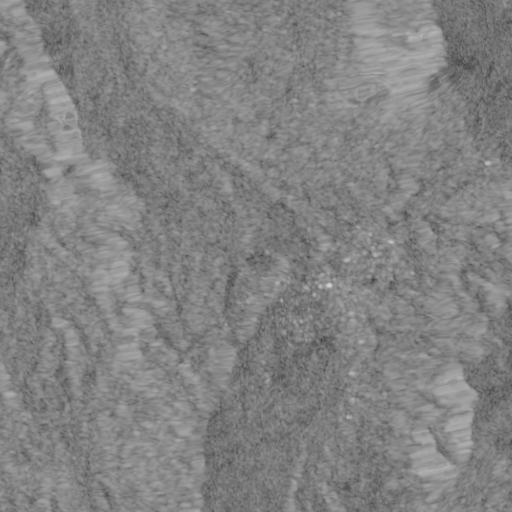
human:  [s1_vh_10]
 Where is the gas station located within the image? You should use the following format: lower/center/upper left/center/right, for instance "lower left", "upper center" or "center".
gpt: The gas station is located in the upper right of the image.
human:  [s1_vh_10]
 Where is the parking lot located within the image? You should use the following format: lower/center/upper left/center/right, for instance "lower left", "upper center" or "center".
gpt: The parking lot is located in the center of the image.
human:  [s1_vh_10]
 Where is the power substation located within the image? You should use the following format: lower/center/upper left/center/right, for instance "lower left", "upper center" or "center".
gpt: The power substation is located in the center right of the image.
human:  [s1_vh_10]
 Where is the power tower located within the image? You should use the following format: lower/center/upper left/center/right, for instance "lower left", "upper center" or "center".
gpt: The power tower is located in the center right of the image.
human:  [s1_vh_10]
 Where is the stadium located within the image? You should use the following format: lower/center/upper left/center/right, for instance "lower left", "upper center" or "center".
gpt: The stadium is located in the center right of the image.
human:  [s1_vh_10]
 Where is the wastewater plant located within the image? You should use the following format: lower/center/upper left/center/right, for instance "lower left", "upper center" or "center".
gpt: The wastewater plant is located in the upper center of the image.
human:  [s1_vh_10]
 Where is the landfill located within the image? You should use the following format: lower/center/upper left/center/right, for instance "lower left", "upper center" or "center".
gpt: There is no landfill in the image.

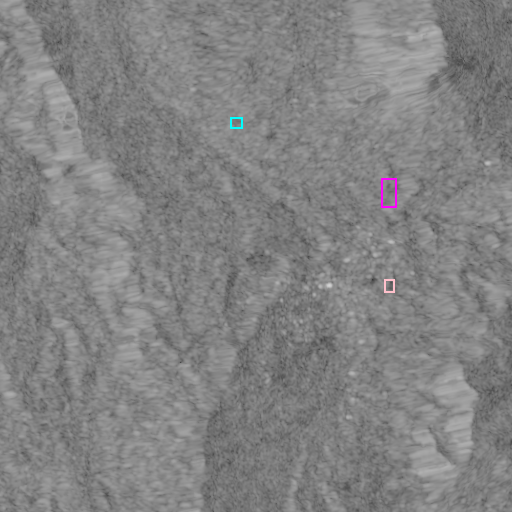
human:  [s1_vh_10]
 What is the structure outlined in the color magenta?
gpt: The structure outlined in magenta is a park.
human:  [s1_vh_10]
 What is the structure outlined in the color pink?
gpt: The structure outlined in pink is a stadium.
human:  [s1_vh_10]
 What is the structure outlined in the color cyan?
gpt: The structure outlined in cyan is a wastewater plant.
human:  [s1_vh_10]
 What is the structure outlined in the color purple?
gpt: There is no purple outline.